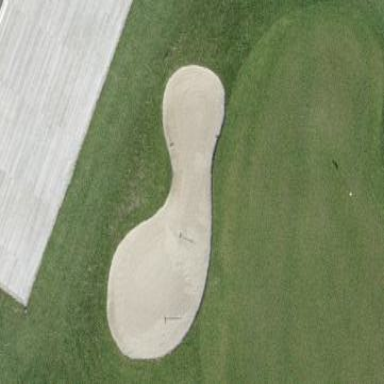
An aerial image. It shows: Bunker on golf course.